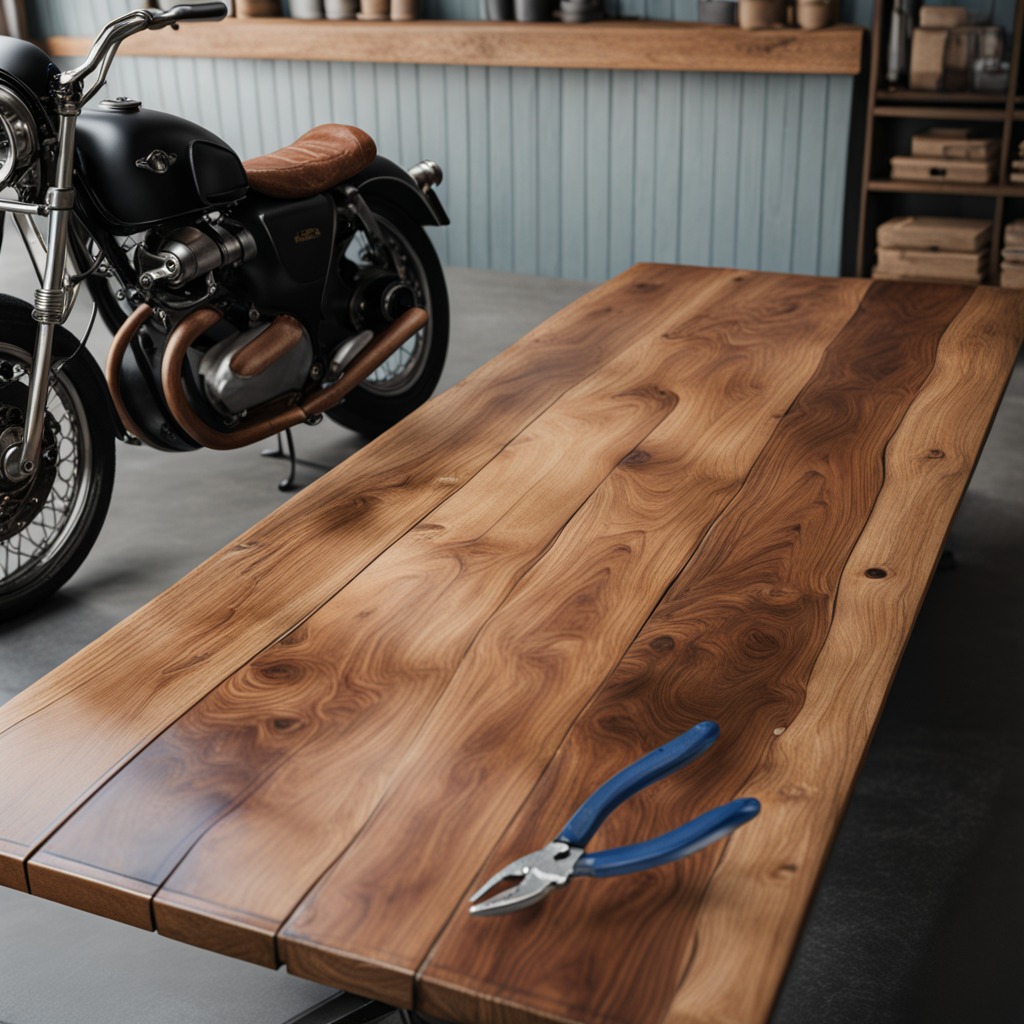
A plier is lying on the wooden table.